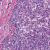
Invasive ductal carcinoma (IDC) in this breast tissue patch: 0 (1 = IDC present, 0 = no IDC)